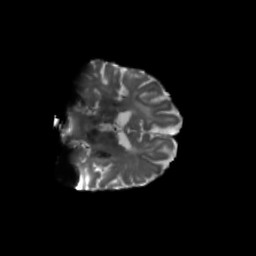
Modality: T2w
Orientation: coronal
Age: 75
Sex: male
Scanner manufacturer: siemens
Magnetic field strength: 3 T
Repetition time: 5.25 s
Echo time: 0.08 s